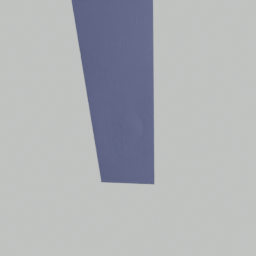
Label: architecture